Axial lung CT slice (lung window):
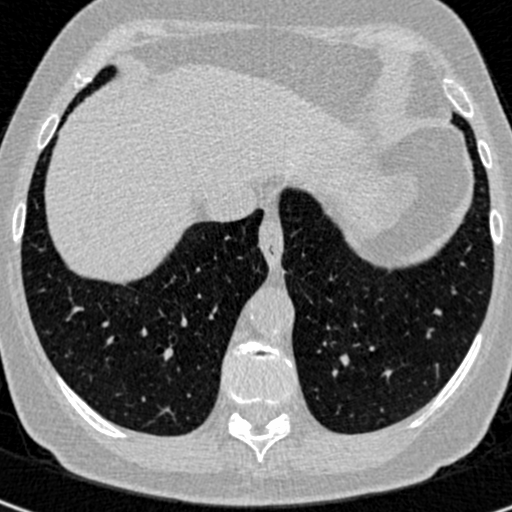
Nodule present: no